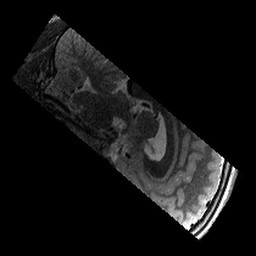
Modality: T2w
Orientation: sagittal
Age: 12
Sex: male
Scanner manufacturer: siemens
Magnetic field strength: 3 T
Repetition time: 9.23 s
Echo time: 0.067 s